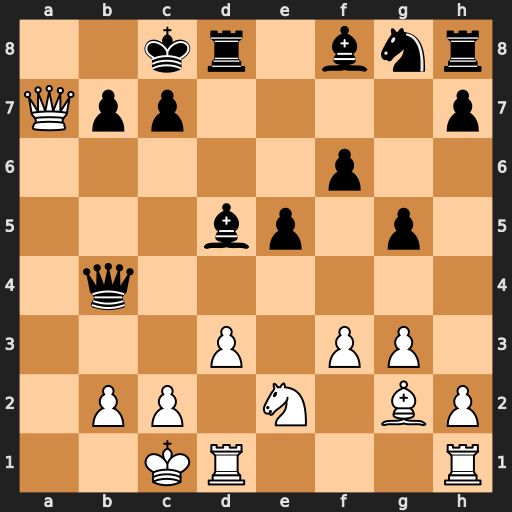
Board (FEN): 2kr1bnr/Qpp4p/5p2/3bp1p1/1q6/3P1PP1/1PP1N1BP/2KR3R
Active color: w
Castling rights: -
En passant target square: -
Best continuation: Bh3+ g4 Bxg4+ Qxg4 fxg4